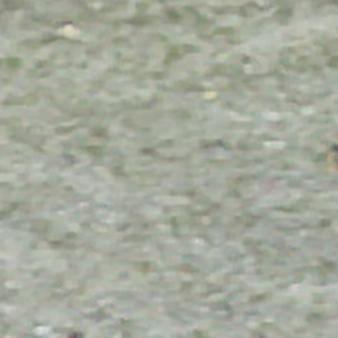
Label: other